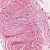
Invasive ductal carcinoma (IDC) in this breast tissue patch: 0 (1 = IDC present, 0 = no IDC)